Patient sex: F
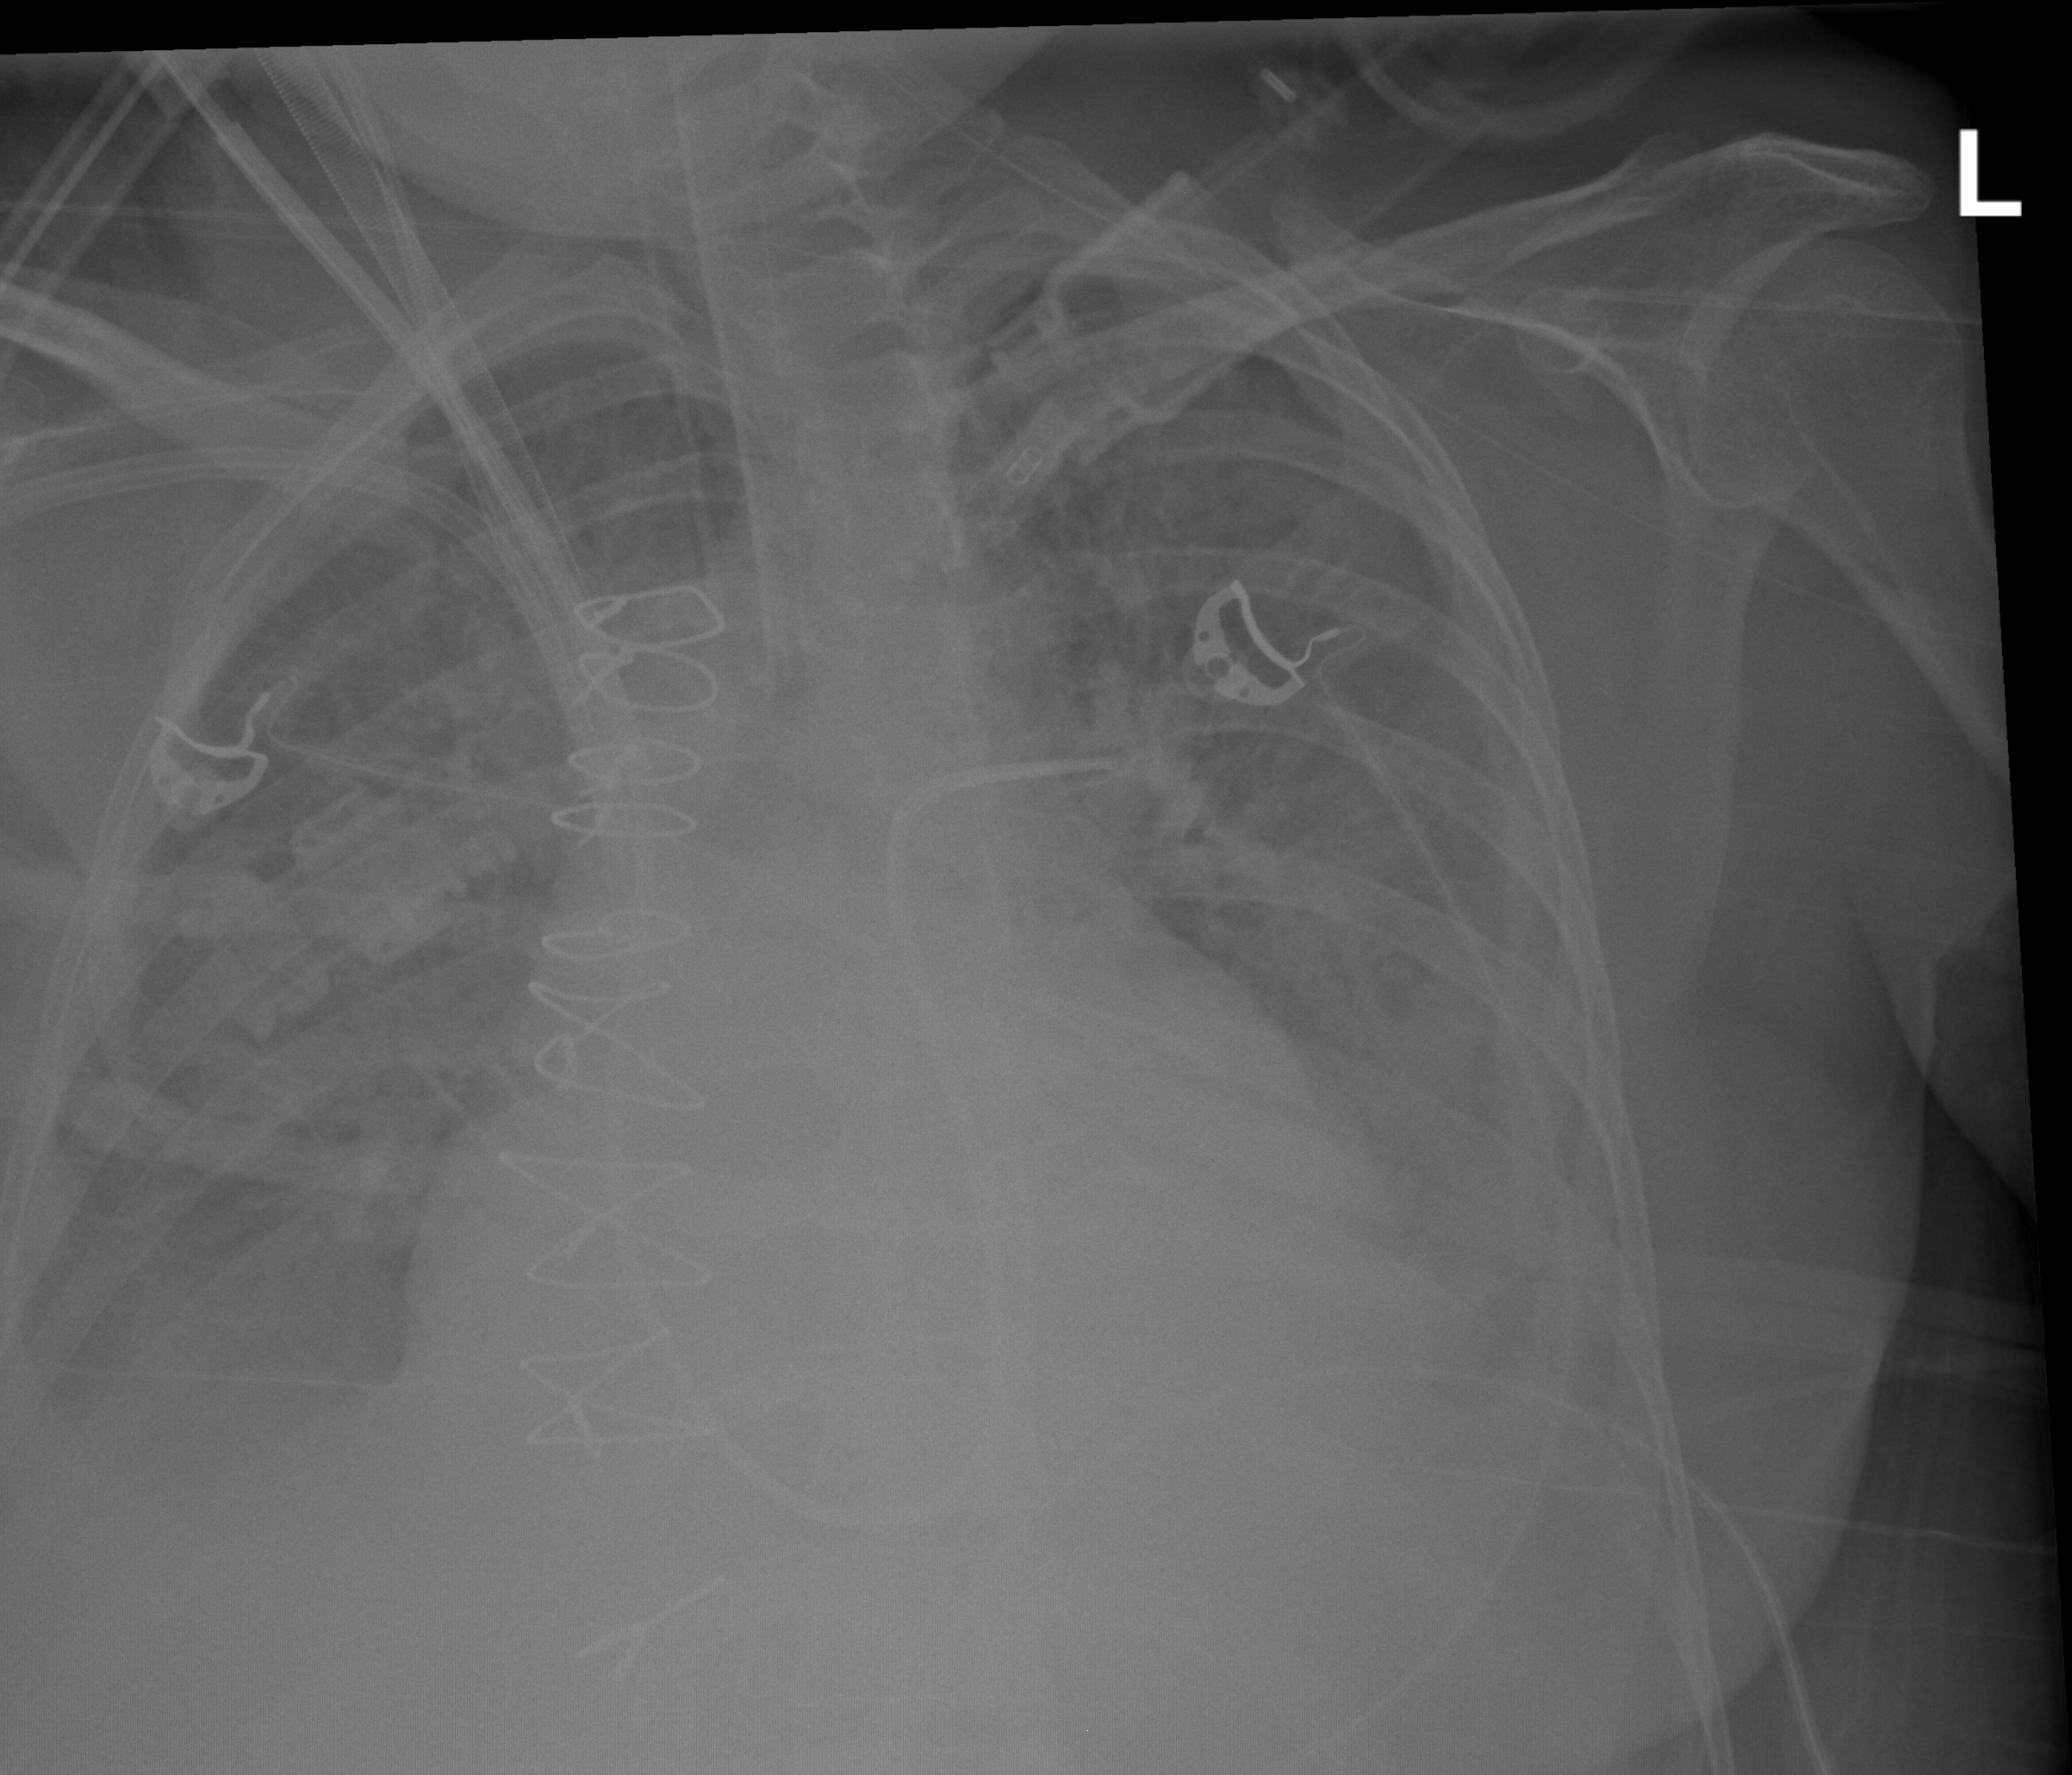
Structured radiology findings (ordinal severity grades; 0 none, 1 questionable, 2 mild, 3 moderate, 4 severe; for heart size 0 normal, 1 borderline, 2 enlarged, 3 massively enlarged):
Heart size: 0
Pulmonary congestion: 1
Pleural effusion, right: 0
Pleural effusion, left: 0
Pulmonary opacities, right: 2
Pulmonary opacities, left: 2
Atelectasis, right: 2
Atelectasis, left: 2